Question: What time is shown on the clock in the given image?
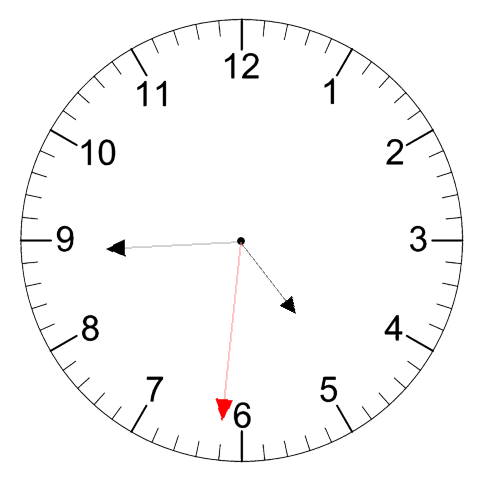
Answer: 04:44:31